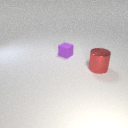
small purple rubber cube to the left of large red metal cylinder